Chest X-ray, AP view. Patient: 32 years old, sex F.
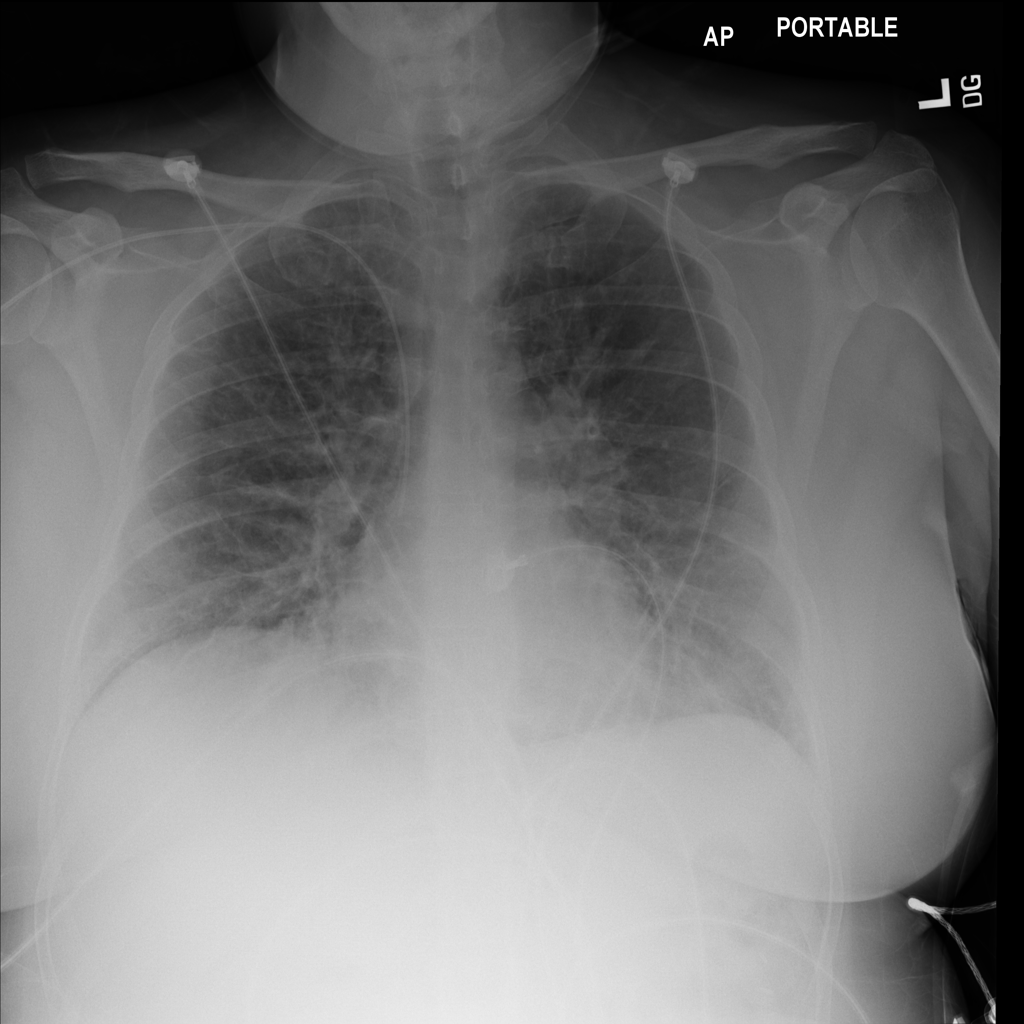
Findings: Edema